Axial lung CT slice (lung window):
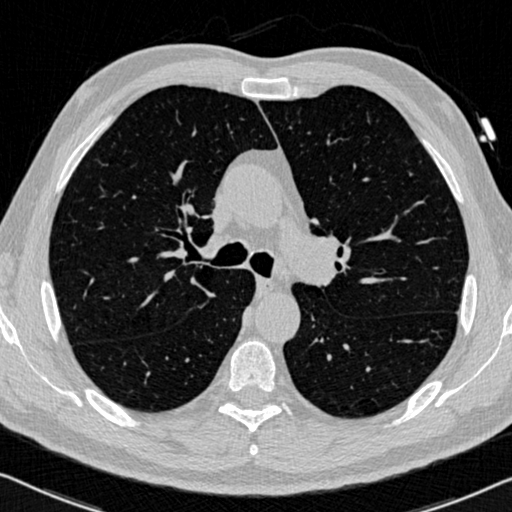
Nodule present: no